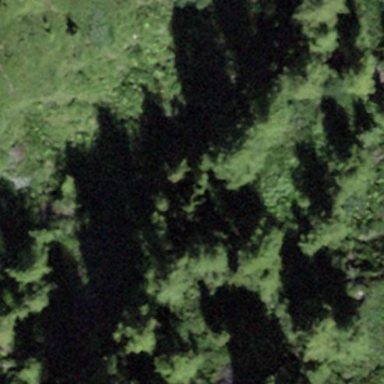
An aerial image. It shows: Forest area.